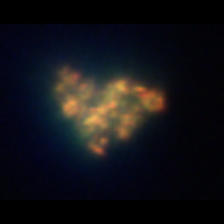
Taxon: Unknown_detritus
Group: Unknown